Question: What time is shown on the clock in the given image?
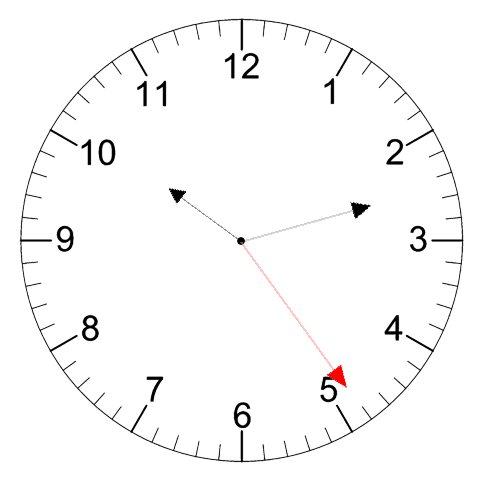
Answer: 10:12:24